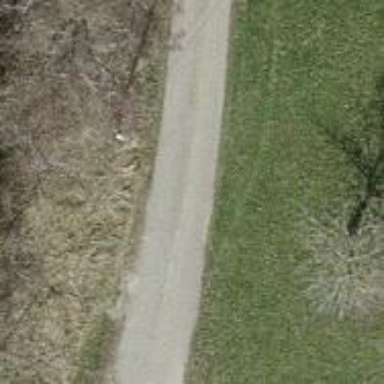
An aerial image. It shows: Unclassified road.